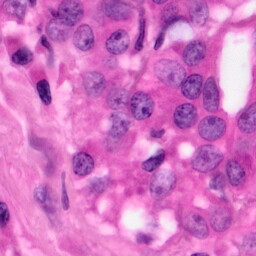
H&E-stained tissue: Pancreatic